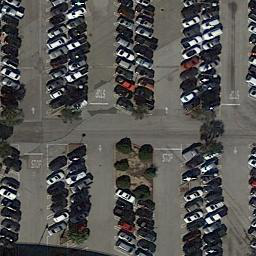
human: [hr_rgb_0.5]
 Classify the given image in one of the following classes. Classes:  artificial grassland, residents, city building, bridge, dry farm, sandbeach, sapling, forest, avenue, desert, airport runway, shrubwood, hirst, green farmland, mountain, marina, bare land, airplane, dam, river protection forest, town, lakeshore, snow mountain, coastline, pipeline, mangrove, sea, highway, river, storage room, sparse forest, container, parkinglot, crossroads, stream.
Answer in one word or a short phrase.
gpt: parkinglot